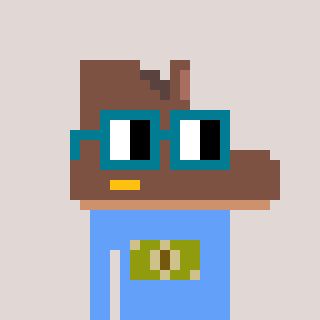
a pixel art character with square dark green glasses, a boot-shaped head and a blue-colored body on a warm background